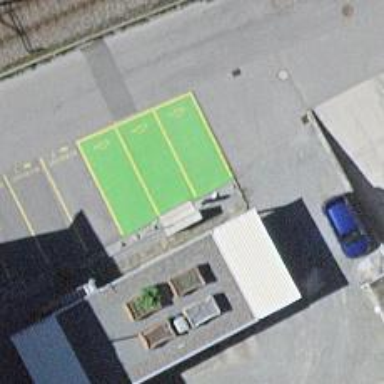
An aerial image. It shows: Charging station.